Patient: sex F, age 66
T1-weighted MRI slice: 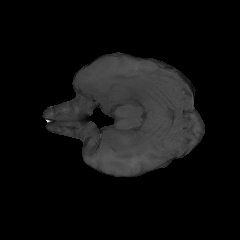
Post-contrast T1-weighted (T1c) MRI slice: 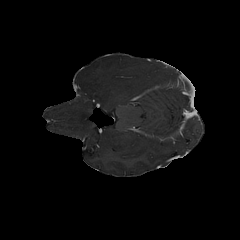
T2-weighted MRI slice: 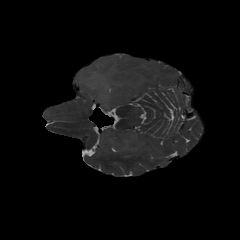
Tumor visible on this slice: yes
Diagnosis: Astrocytoma, IDH-wildtype
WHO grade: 2